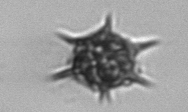
Label: Dictyocha